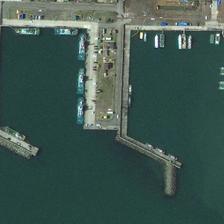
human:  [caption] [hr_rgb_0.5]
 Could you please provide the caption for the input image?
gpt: in the port there are two harbour basins with boats parking along the edges .

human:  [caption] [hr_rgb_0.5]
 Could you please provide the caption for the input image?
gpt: in the port there are two harbour basins with boats parking along the edges .

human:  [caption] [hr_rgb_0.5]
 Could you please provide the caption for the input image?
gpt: in the port there are two harbour basins with boats parking along the edges .

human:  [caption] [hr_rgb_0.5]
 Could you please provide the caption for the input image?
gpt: five blue ships and a grey one are docking in one port while several smaller ships are docking in the other one .

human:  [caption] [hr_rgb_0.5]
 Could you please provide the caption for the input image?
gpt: some boats are in a port with a wharf .